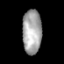
Tissue: prostate
Cell type: T cells
Senescence score: 0.3532
Nuclear area (px): 837
Mean DAPI intensity: 164.314